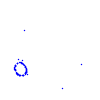
Particle: proton